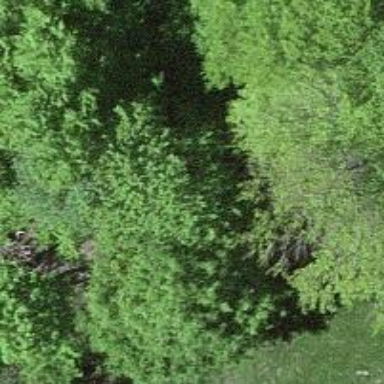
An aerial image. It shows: Forest area.